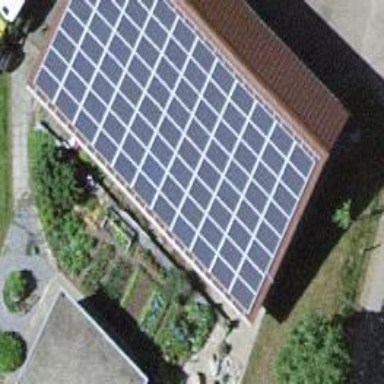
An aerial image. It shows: Solar power generator using photovoltaic method with solar photovoltaic panel types.